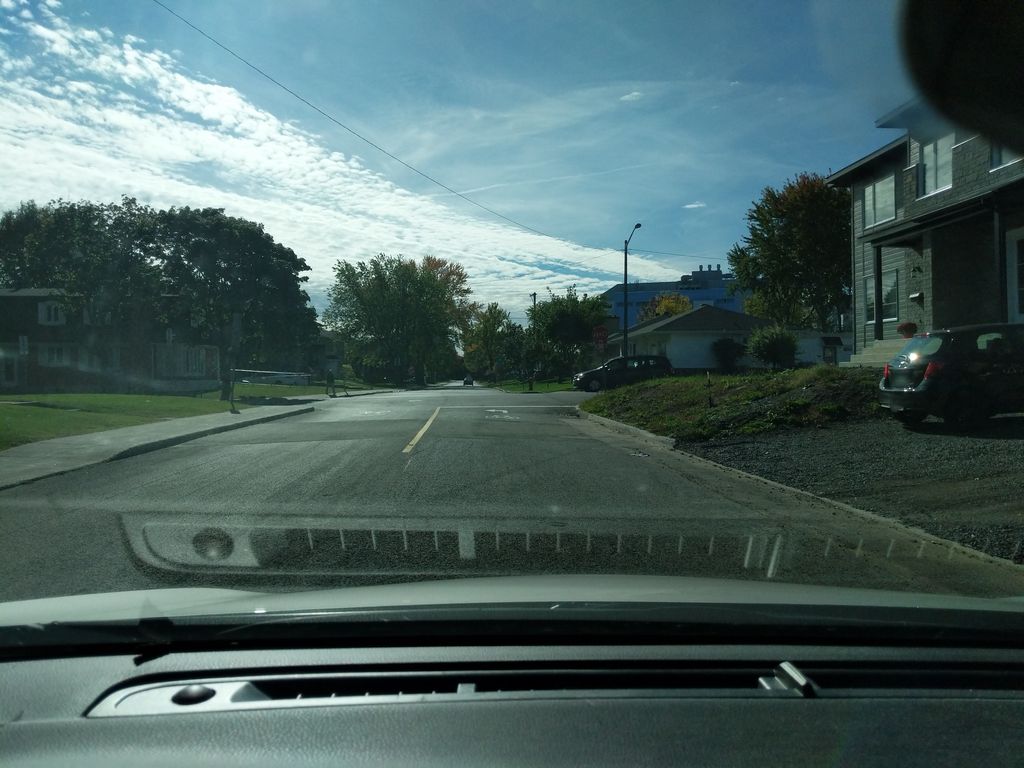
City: quebec_city